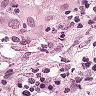
Metastatic tissue present: yes